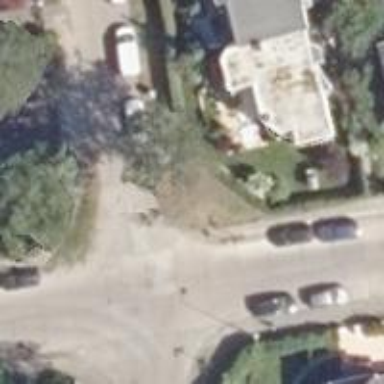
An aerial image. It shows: Residential road with parallel parking lanes on both sides.